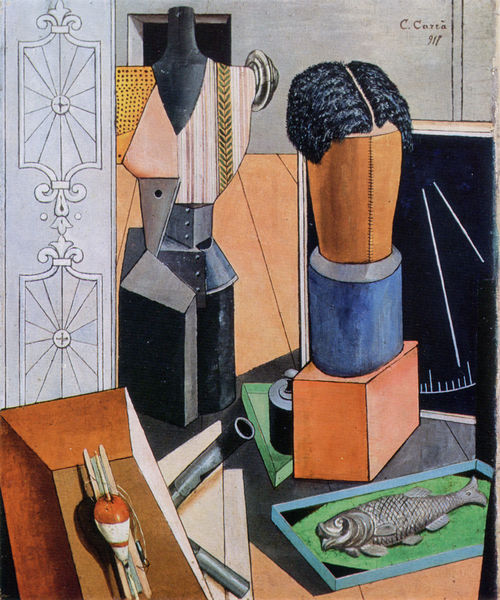
Titel: La camera incantata
Künstler: Carlo Carrà
Standort: Milano
Institution: Collezione Emilio Jesi
Schlagwörter: blau, kopf, weiß, grün, kubismus, orange, schwarz, tisch, tür, zimmer, haus, muster, ornament, symbolismus, wand, rahmen, sockel, tablett, bild, signatur, figur, haare, interieur, zilinder, skulptur, statue, stilleben, stillleben, perücke, italien, perspektive, gewicht, modern, formen, tafel, tapete, büste, atelier, surrealismus, futurismus, rechteck, torso, angel, schachtel, puppe, fisch, köder, konstruktion, ständer, zeit, zeiger, ornat, rohr, angelhaken, gegenstände, perrücke, skala, carre, multiperspektive, sonnenuhr, de chirico, carra, schneiderpuppe, magritte, pittura metafisica, carlo, corra